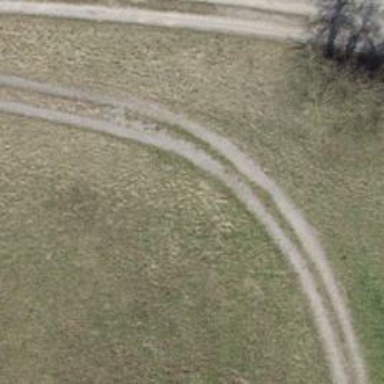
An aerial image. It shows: Track with grade 3 pebblestone surface.